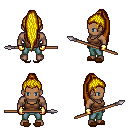
a pixel art fantasy rpg character, male body template, human, dark skin, brown pirate shirt, teal pants, blonde extra-long topknot hairstyle, gold gloves, brown slippers, spear, four views (front, back, left, right), 2x2 character sprite sheet, small pixel art, hard edges, no anti-aliasing